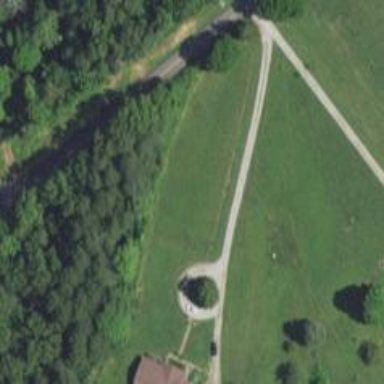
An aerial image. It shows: Driveway leading to service road.